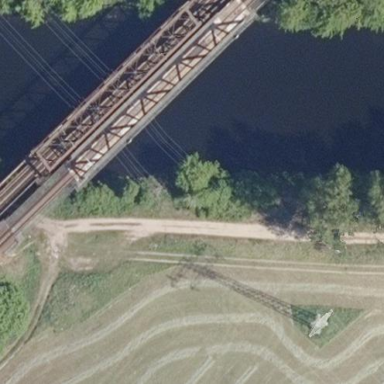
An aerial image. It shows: Truss bridge constructed as man-made structure.